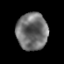
Tissue: prostate
Cell type: T cells
Senescence score: 0.3473
Nuclear area (px): 1138
Mean DAPI intensity: 111.974